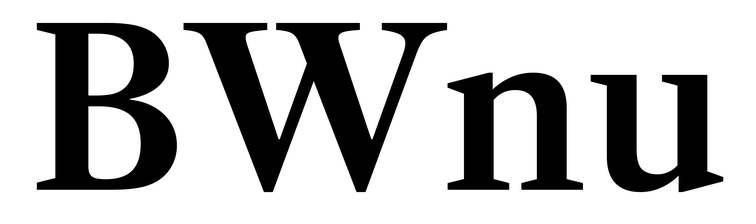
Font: LibreCaslonText_SemiBold